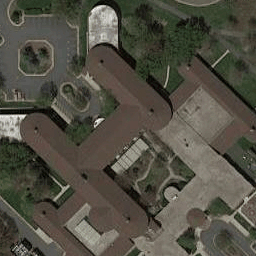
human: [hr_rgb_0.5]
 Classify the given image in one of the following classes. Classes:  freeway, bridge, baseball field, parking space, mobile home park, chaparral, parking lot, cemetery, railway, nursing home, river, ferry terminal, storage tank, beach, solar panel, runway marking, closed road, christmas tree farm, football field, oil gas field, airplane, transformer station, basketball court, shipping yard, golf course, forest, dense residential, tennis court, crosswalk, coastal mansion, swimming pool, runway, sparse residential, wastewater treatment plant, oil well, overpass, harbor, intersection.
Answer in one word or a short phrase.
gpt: nursing home